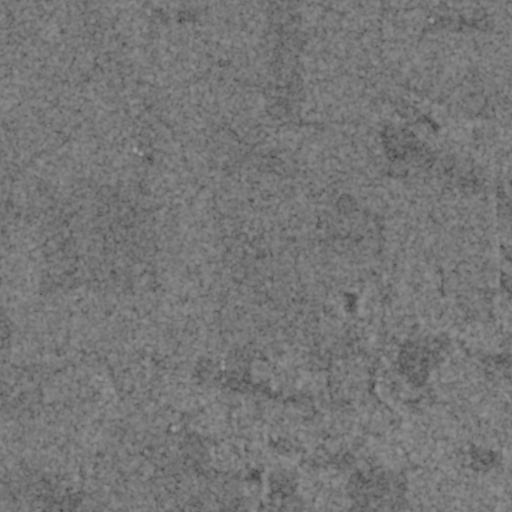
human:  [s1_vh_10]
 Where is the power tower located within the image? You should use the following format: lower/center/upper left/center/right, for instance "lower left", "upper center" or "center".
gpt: The power tower is located in the left of the image.
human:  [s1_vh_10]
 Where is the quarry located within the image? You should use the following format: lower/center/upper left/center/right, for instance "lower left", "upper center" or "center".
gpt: There is no quarry in the image.

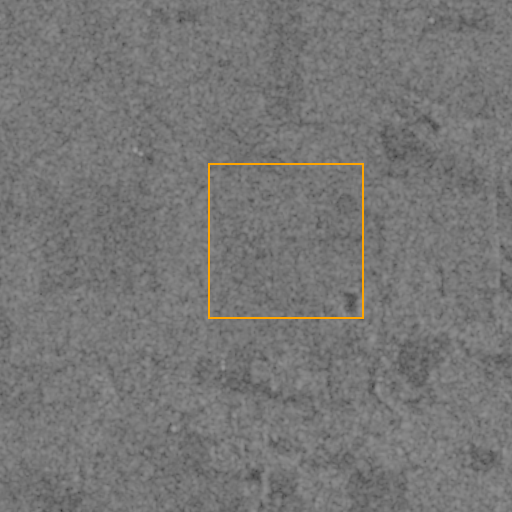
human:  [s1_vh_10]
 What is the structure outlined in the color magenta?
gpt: There is no magenta outline.
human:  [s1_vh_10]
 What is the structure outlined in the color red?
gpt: There is no structure outlined in red.